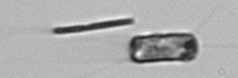
Label: Thalassiosira